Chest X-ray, PA view. Patient: 59 years old, sex M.
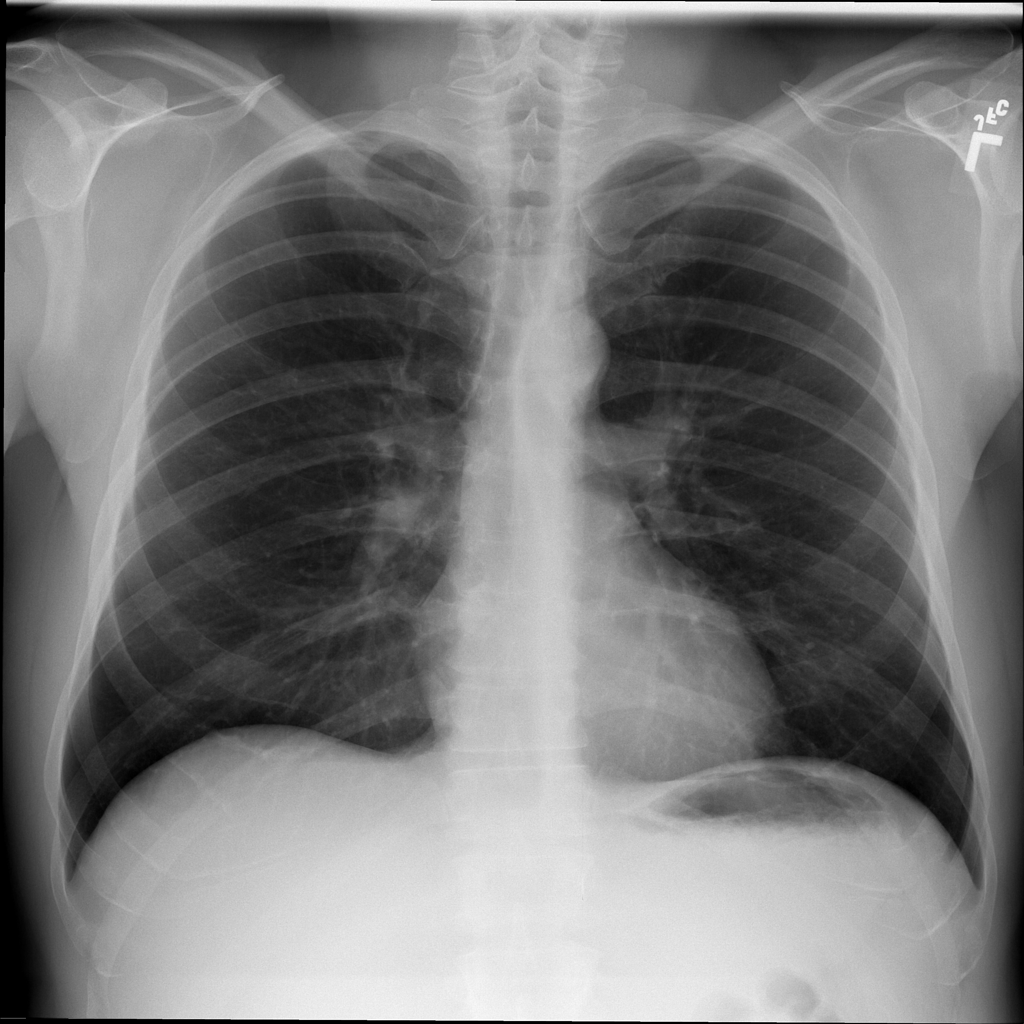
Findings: No Finding